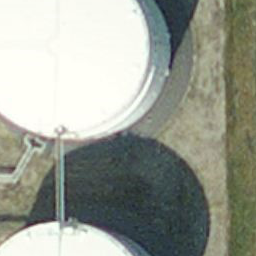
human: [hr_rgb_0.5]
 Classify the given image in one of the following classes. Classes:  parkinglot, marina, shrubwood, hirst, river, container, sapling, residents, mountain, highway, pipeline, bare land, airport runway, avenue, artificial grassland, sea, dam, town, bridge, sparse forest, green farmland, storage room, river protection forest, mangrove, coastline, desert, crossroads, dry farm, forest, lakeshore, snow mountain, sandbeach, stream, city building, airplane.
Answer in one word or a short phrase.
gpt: storage room